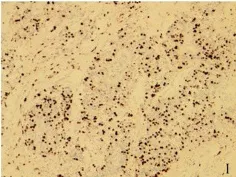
Pathological findings. CgA (+); (I) Ki-67 (40.
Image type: pathology (immunostaining)